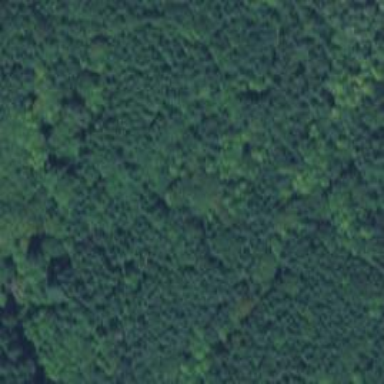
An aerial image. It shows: Woodland area covered with trees.